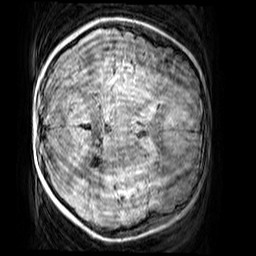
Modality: FLAIR
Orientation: axial
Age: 9
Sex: female
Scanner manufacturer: siemens
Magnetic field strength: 3 T
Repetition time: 5 s
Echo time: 0.388 s